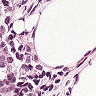
Metastatic tissue present: yes